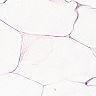
Metastatic tissue present: no